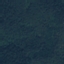
Land use / land cover class: Forest